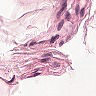
Metastatic tissue present: no